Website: bh-photo
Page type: address-validator
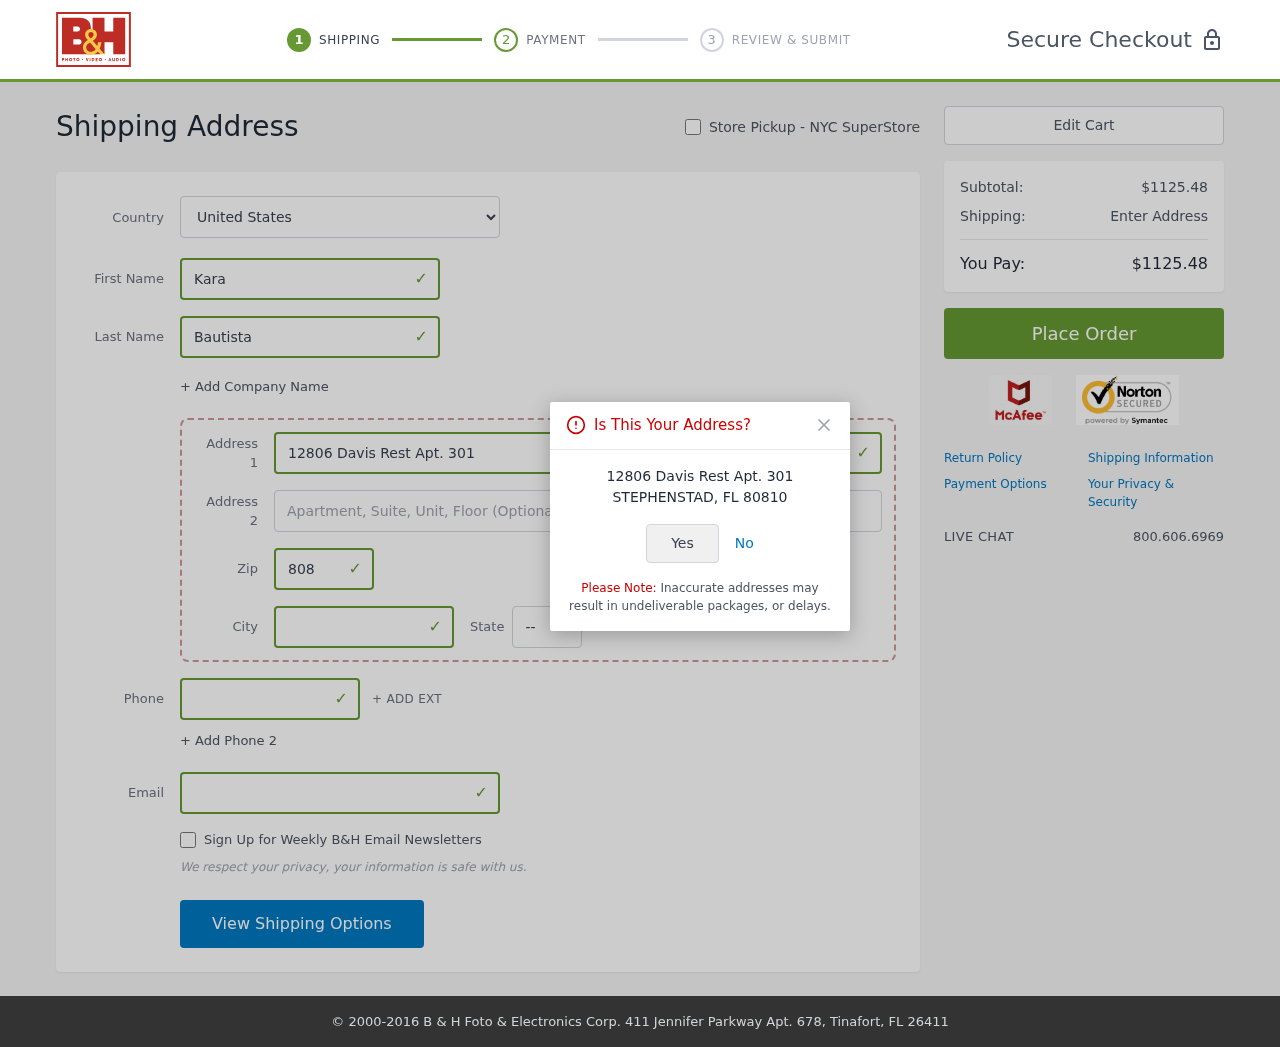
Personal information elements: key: PII_CITY
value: Stephenstad
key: PII_COUNTRY
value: United States
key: PII_EMAIL
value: kara_bautista@gmail.com
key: PII_FIRSTNAME
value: Kara
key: PII_LASTNAME
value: Bautista
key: PII_PHONE
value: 3439495380
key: PII_POSTCODE
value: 80810
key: PII_STATE_ABBR
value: FL
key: PII_STREET
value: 12806 Davis Rest Apt. 301
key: PII_CITY_CONFIRM
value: STEPHENSTAD
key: PII_POSTCODE_FULL
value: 80810
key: PII_POSTCODE_NUMERIC
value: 80810
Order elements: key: ORDER_SUBTOTAL
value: $1125.48
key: ORDER_TOTAL
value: $1125.48